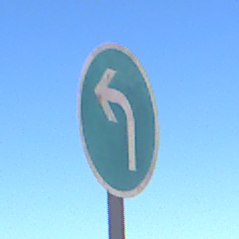
Verkehrszeichen: VorgeschriebeneFahrtrichtungLinks
Umgebung: Outdoor, RoadRail
Tageszeit: MorningAfternoon
Wetter: Clear
Licht: Natural
Jahreszeit: NotSpecified
Kontrast: HighContrast